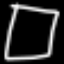
Label: square